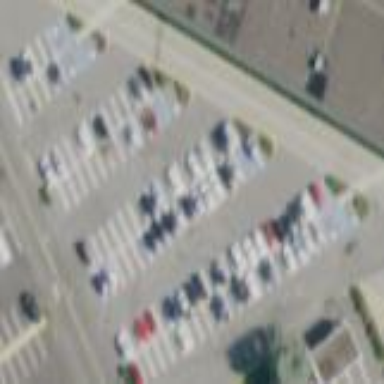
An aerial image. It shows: Parking area near shopping centre.